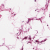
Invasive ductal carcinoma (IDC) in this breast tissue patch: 0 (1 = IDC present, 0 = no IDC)